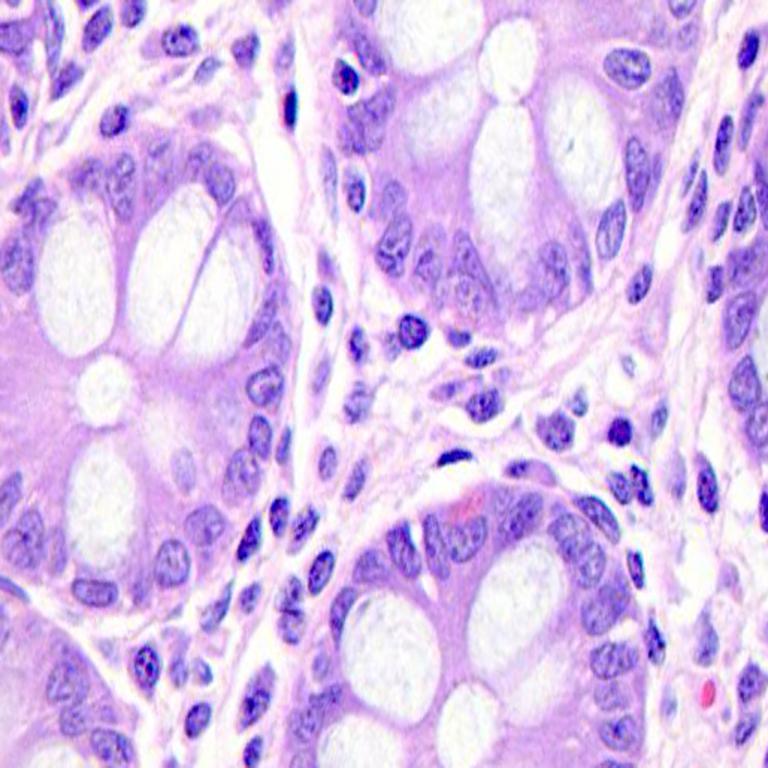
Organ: colon
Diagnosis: benign